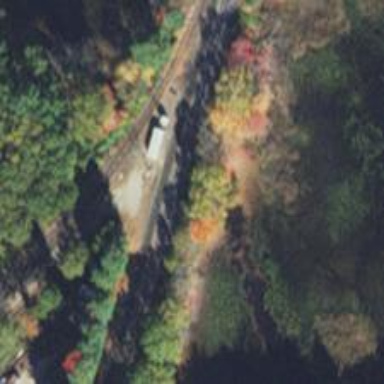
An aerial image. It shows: Junction on the railway.